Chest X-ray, PA view. Patient: 31 years old, sex M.
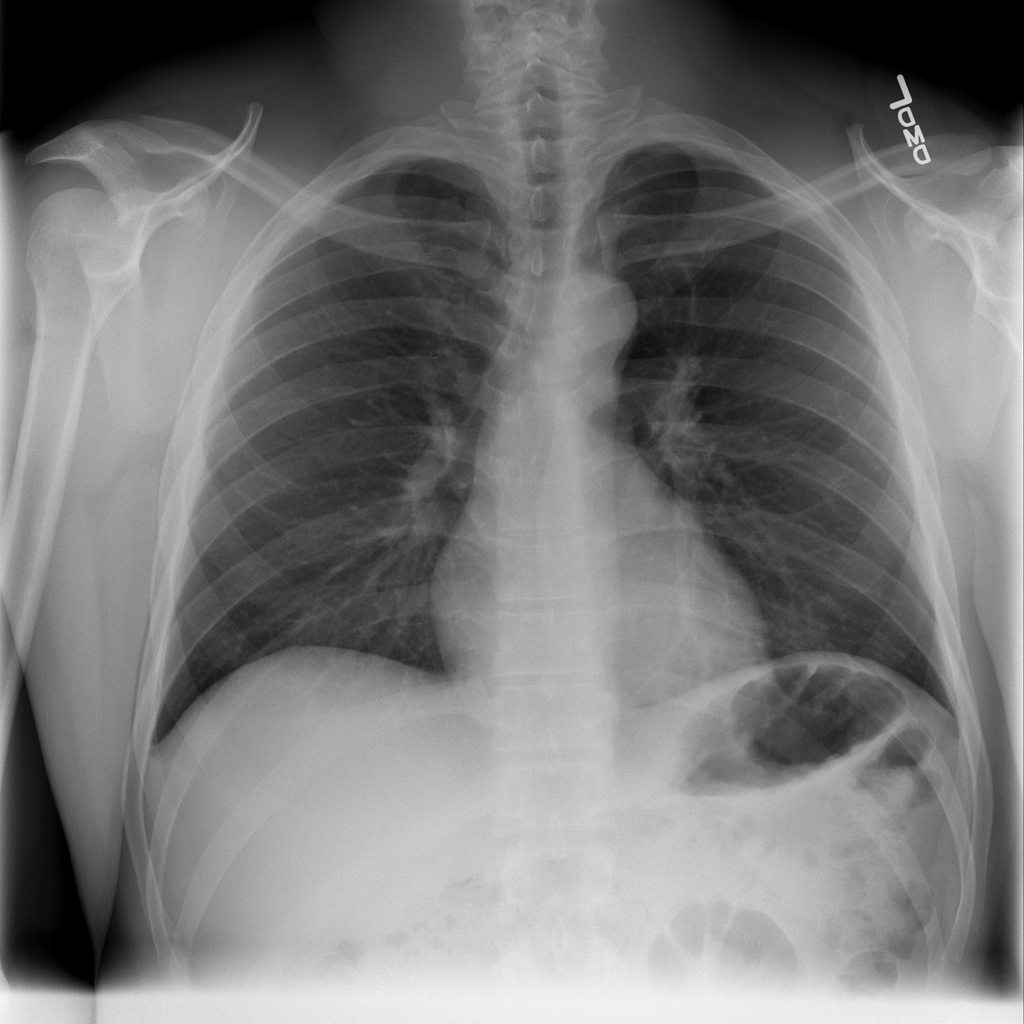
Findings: No Finding